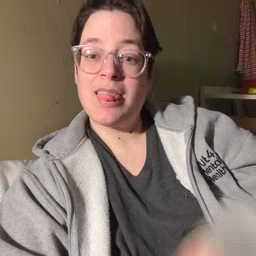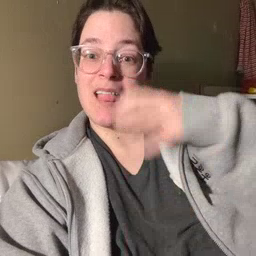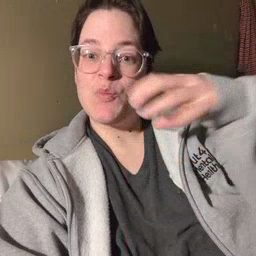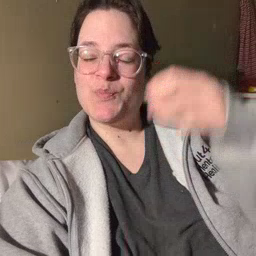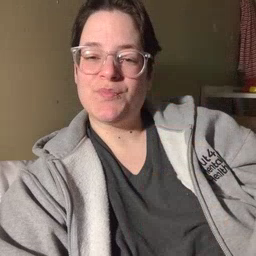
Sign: cloud